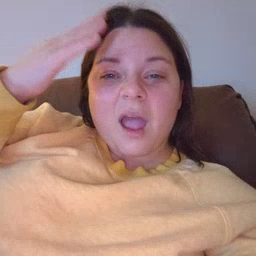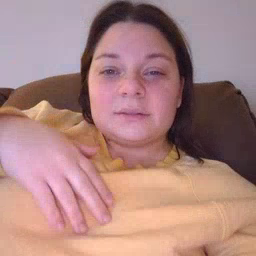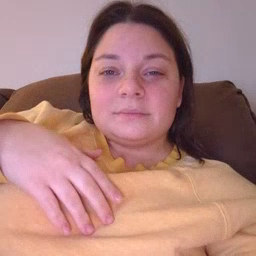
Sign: hat